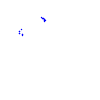
Particle: kaon